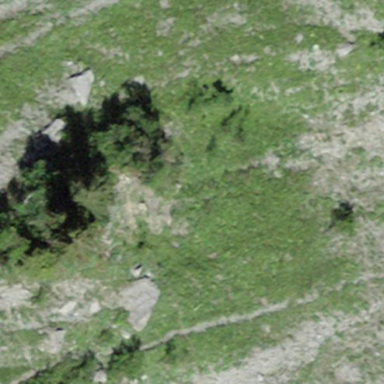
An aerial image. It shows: Forest area.